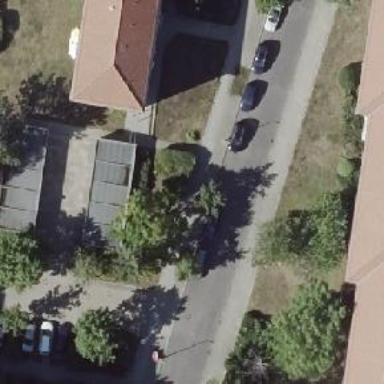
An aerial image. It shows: Paved footway.